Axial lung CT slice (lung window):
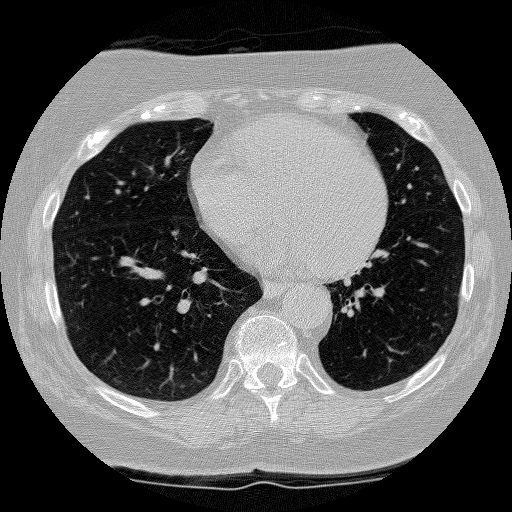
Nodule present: no